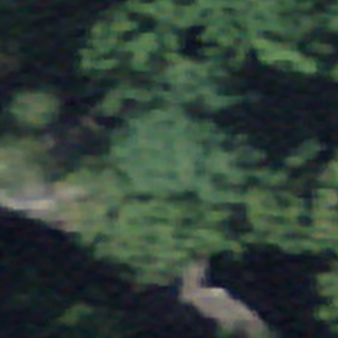
Label: other